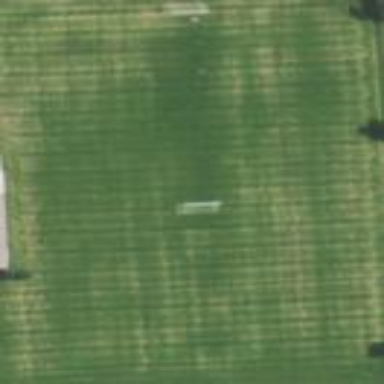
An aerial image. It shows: Soccer pitch designated for leisure and sports activities.